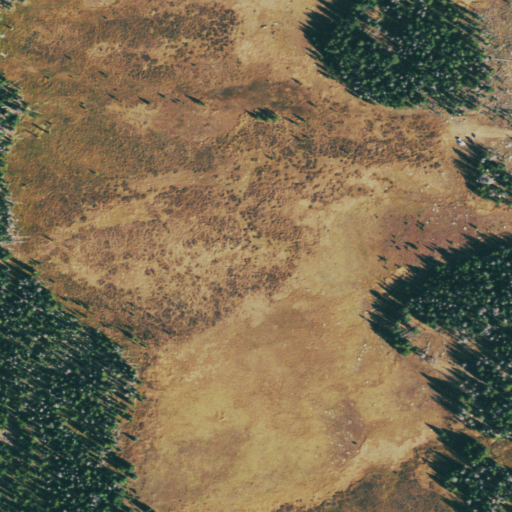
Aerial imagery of plain(s) in Colorado named Peterson Park containing grassland, woody wetlands, herbaceous wetlands, shrub, and evergreen forest